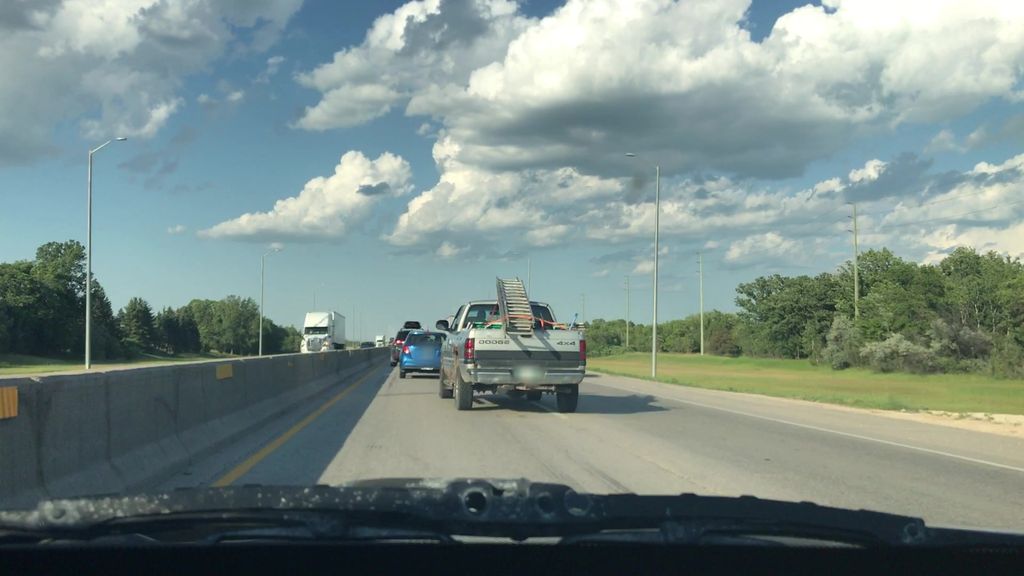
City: winnipeg